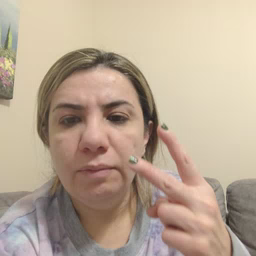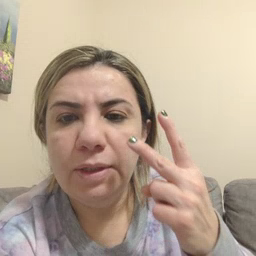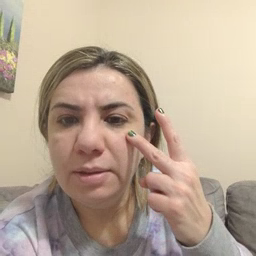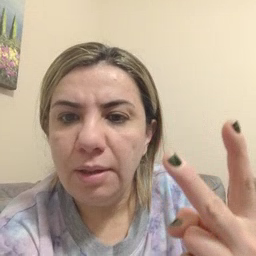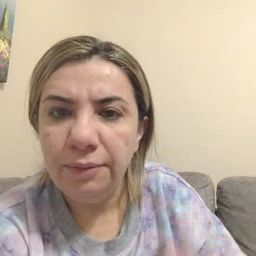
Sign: see